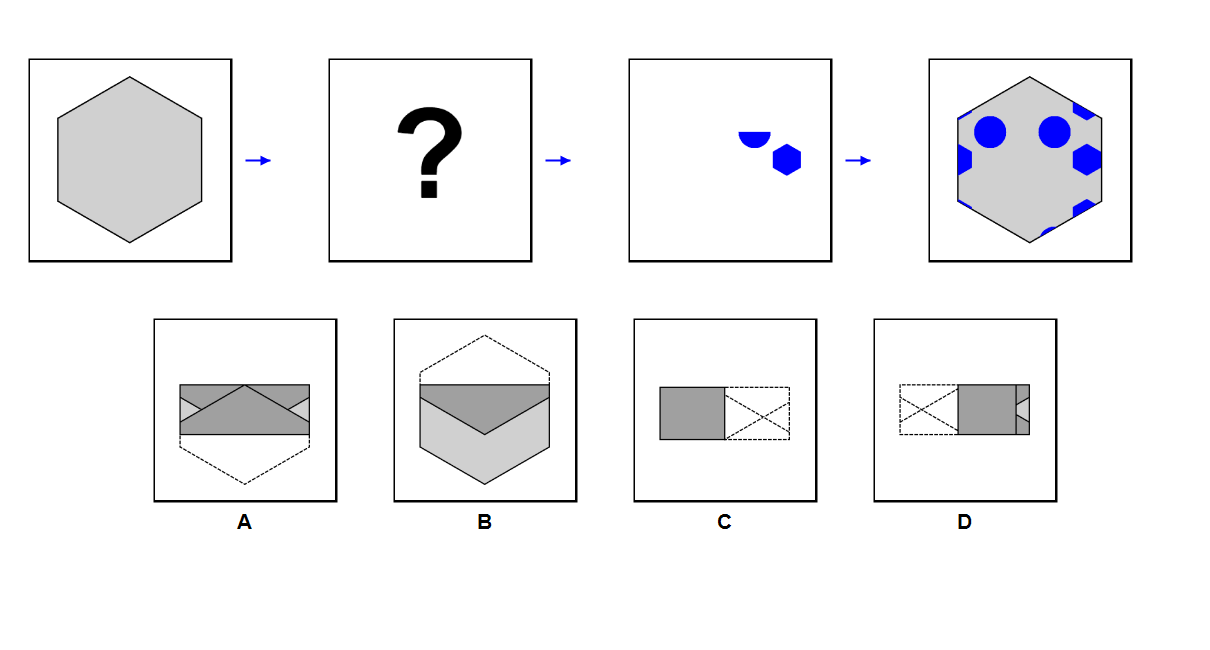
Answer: C